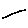
Label: line